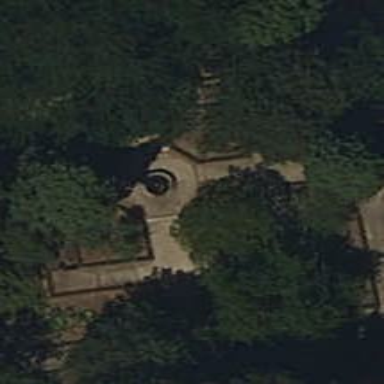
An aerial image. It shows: Beautiful fountain.